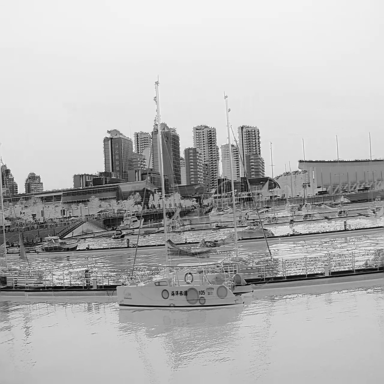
There are seven sailboats in the infrared image.